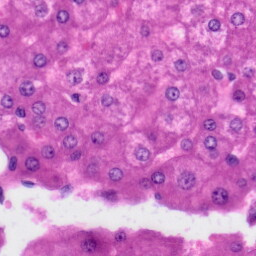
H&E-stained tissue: Liver